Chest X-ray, PA view. Patient: 45 years old, sex F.
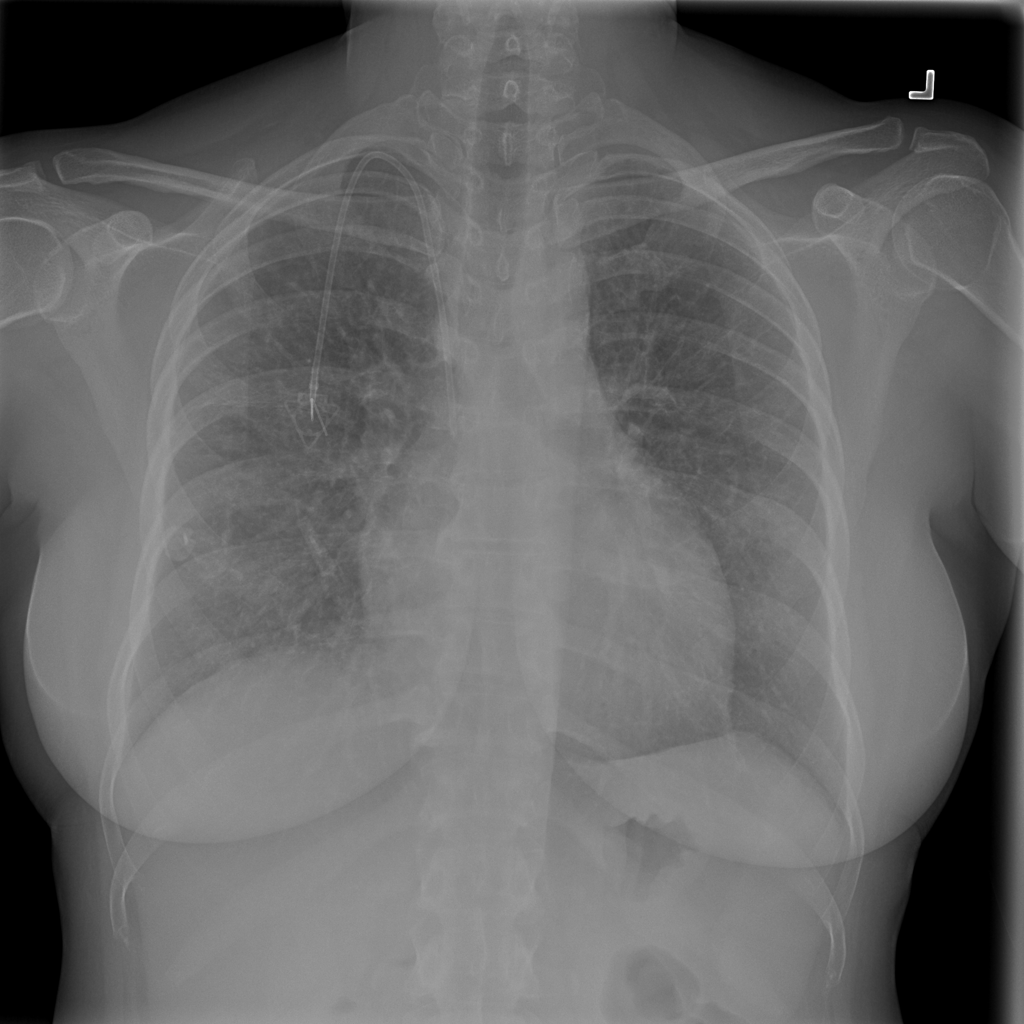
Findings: Infiltration